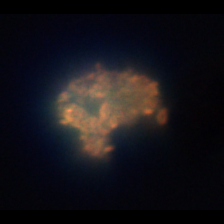
Taxon: Unknown_detritus
Group: Unknown